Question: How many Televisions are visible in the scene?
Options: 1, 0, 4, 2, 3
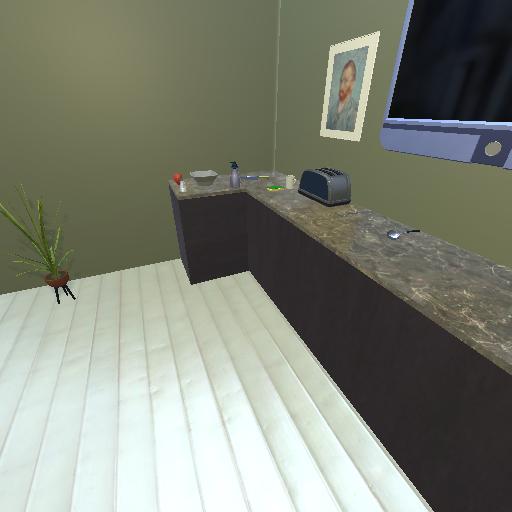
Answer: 1